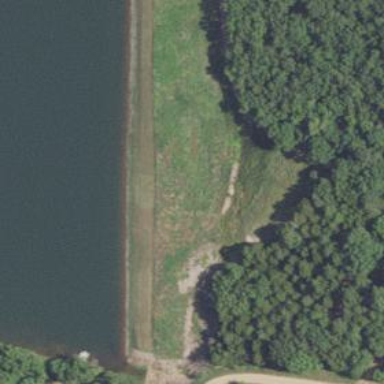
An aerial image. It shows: Dam along waterway.